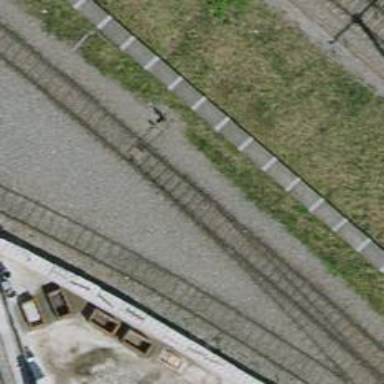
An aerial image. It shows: Single-track spur railway line.